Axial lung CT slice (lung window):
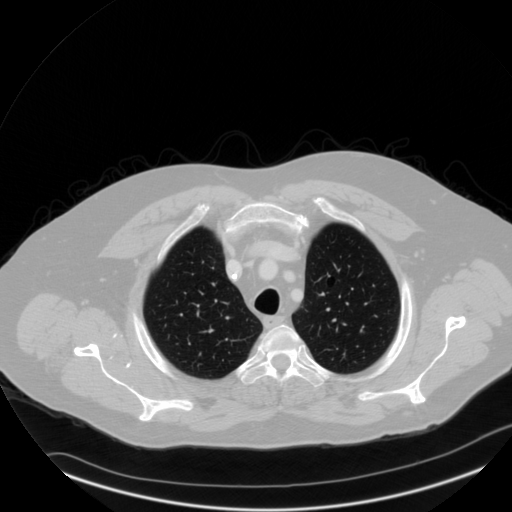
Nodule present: no